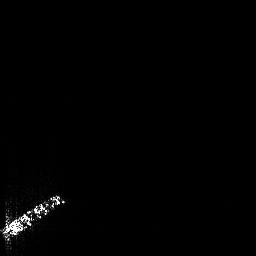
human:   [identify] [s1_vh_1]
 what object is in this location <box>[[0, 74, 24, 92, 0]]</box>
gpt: <ref>1 large ship at the bottom left</ref>